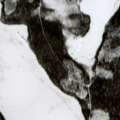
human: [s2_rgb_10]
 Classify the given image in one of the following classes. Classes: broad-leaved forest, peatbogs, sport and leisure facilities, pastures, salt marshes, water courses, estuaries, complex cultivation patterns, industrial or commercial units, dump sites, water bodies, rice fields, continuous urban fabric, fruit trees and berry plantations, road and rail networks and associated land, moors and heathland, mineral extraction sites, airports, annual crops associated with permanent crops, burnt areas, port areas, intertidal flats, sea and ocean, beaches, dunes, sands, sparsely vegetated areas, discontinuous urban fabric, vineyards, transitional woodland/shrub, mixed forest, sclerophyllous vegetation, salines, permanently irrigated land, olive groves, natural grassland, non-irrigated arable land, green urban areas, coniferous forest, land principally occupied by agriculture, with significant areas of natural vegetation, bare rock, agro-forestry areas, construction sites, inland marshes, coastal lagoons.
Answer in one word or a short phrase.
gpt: coniferous forest, transitional woodland/shrub, water bodies